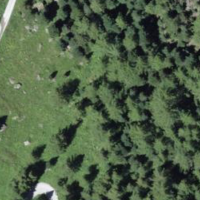
EUNIS habitat code: 44
Species observed at this site:
Pinguicula alpina
Sorbus aucuparia